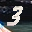
Label: 3